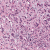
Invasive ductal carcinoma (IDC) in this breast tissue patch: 1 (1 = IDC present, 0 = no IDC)